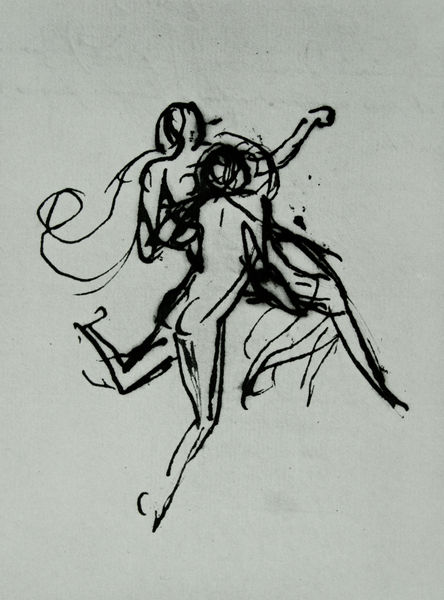
Titel: Merkur trägt Psyche in den Himmel
Künstler: Bertel Thorvaldsen
Schlagwörter: akt, feder, hand, kopf, körper, mann, nackt, weiß, akte, frauen, menschen, bewegung, brust, frau, grau, haar, köpfe, rücken, schwarz, skizze, zeichnung, schleier, tuch, weg, tanz, arm, arme, halten, lang, mensch, tod, tragen, gehen, figur, haare, stoff, paar, personen, blatt, tanzen, fliegen, engel, beine, bewegt, schnell, schwung, bein, bewegen, füße, hintern, liebe, papier, umarmung, zwei, ballett, haltung, studie, last, laufen, abstrakt, modern, grafik, linien, romantik, wehen, braut, muskeln, maler, nackte, erotik, knie, liegend, freude, striche, unscharf, nacktheit, tusche, gesäss, knabe, flug, kohle, schweben, kontur, nakt, popo, sex, schwarz-weiss, radierung, durcheinander, konturen, strich, dynamik, lauf, entwurf, mythologie, tinte, liebespaar, leben, dynamisch, springen, ekstase, heben, entführung, unfertig, amor, psyche, tänzer, federzeichnung, kaltnadel, tuschezeichnung, skizz, fülle, liebesspiel, füller, knackarsch, kaligrafie, zwei menschen, trägt, langes haar, hebefigur, bene, frau mann, beime, marées, aktzeichung, ballettänzer, impulsiv, kopulieren, mythologi, scwung, skt, fuessli, r, po, ausgestreckte hand, <springen, kohle zeichnung, kampf akt tanz, rüscken, 2 körper, körper in bewegung